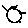
Label: sun